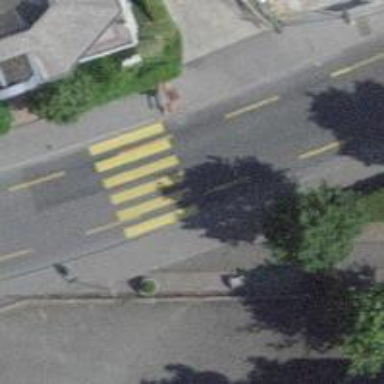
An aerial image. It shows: Uncontrolled zebra crossing with zebra markings.